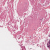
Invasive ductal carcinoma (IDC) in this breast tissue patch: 0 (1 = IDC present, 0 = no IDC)